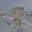
Label: 8